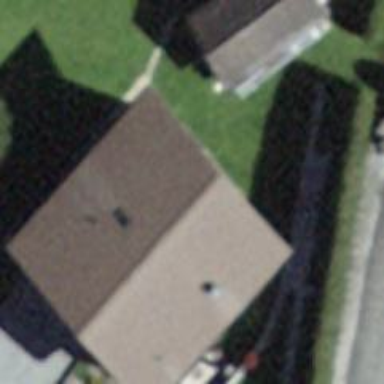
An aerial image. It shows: Building with ridged roof.